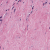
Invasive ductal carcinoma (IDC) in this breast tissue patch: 1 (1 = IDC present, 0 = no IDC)